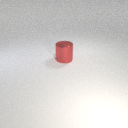
large red metal cylinder